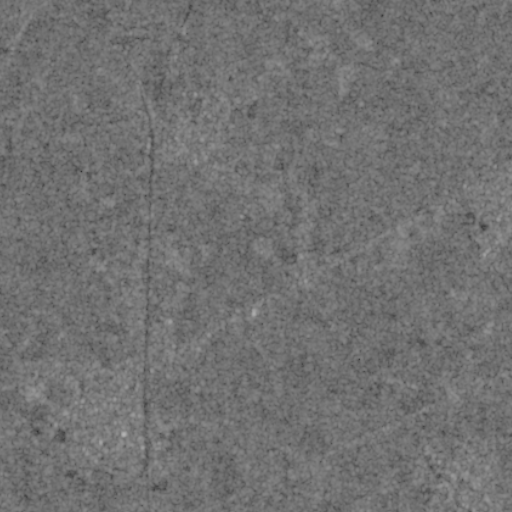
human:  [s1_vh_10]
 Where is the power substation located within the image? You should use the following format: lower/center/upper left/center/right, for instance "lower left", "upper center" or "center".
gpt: The power substation is located in the lower left of the image.
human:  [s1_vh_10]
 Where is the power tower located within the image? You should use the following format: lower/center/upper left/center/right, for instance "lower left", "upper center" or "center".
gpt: The power tower is located in the left of the image.
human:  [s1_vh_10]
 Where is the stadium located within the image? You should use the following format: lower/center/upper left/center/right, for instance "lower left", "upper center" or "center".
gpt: The stadium is located in the lower left of the image.
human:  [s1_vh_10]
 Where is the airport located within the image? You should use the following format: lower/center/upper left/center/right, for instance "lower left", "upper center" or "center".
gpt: There is no airport in the image.

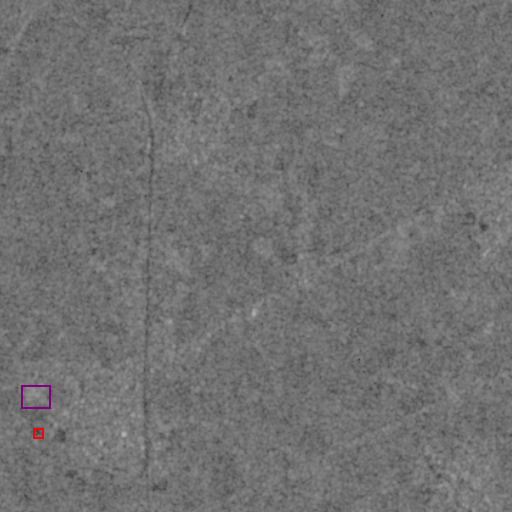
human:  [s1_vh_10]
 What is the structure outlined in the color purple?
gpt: The structure outlined in purple is a power substation.
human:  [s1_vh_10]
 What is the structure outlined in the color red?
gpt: The structure outlined in red is a stadium.
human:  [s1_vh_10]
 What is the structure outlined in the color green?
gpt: There is no green outline.